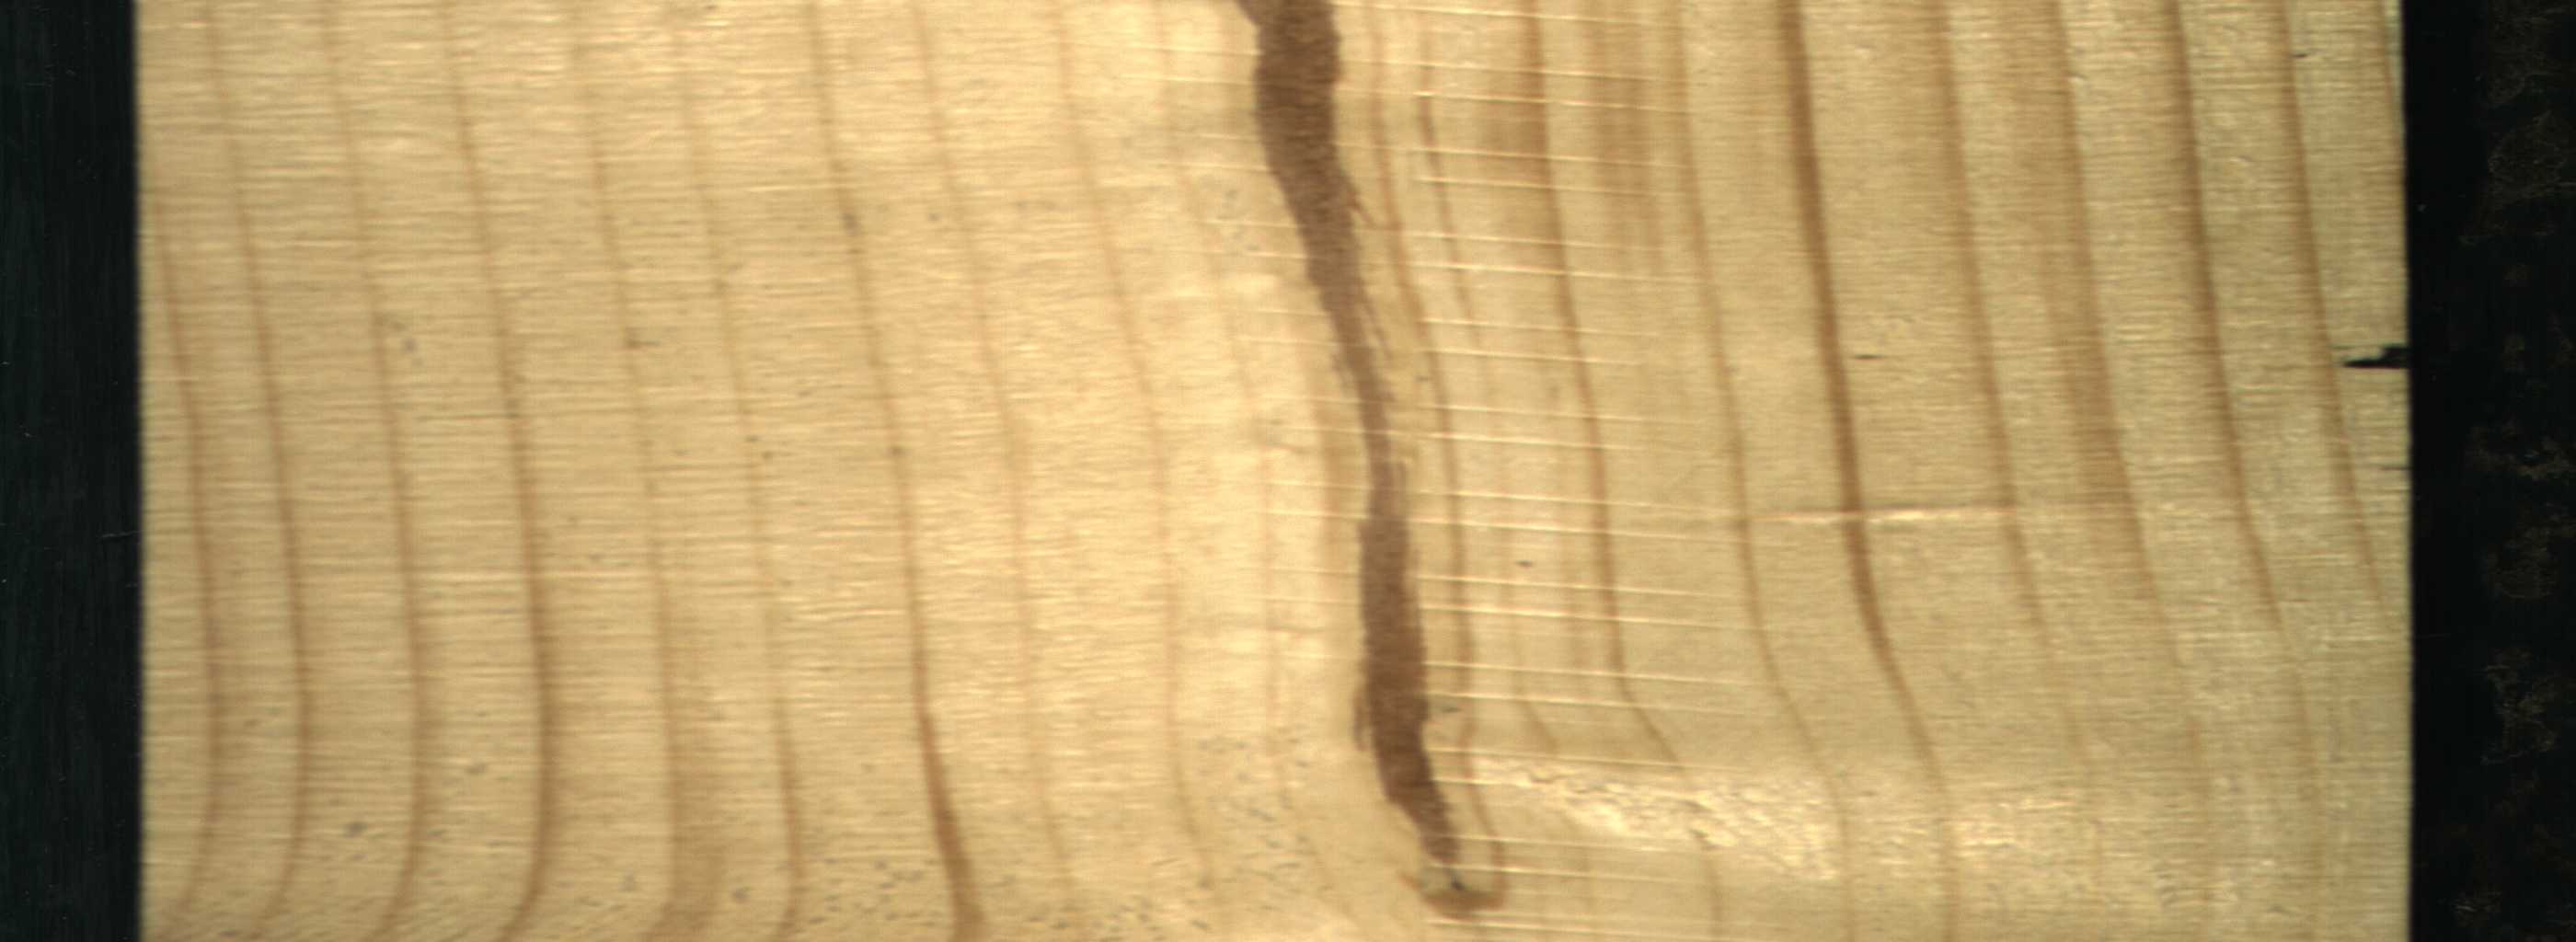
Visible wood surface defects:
Marrow
Knot_missing